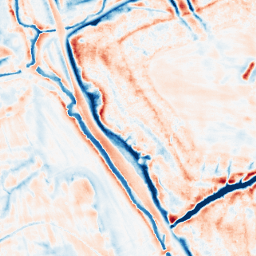
Category: edge_preserving
Decomposition family: bilateral
Decomposition parameters: d: 21
sigma_color: 150
sigma_space: 100
Upsampling method: sinc_blackman
Upsampling parameters: scale: 4
kernel_size: 8
Upsampling scale: 4